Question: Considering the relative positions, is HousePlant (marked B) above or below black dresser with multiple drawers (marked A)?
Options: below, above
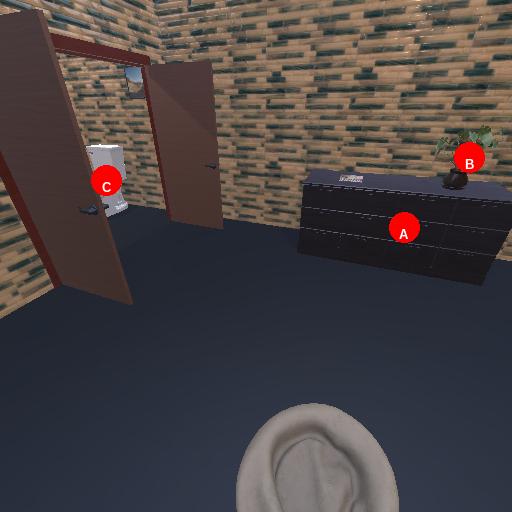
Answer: below